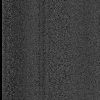
Atmospheric dust classification: dusty